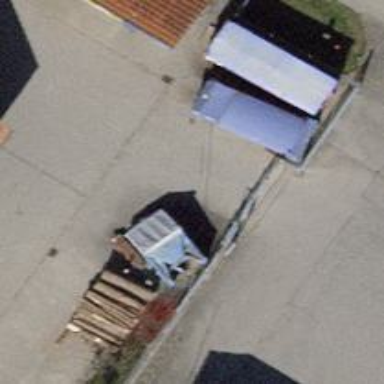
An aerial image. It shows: Recycling facility that accepts scrap metal.